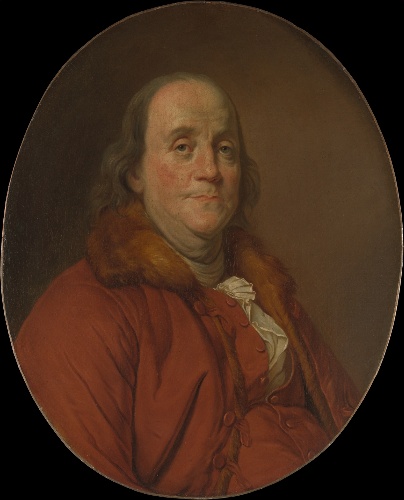
Title: Benjamin Franklin (1706–1790)
Artist: Joseph Siffred Duplessis
Artist bio: French, Carpentras 1725–1802 Versailles
Object type: Painting
Classification: Paintings
Medium: Oil on canvas
Dimensions: Oval, 27 5/8 x 22 1/4 in. (70.2 x 56.5 cm)
Department: European Paintings
Credit line: Gift of George A. Lucas, 1895
Accession year: 1895
Repository: Metropolitan Museum of Art, New York, NY
Tags: Benjamin Franklin|Men|Portraits